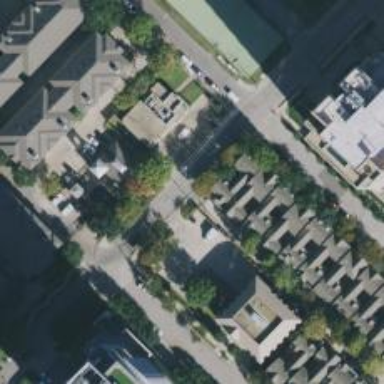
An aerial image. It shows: Alleyway designated as service road.